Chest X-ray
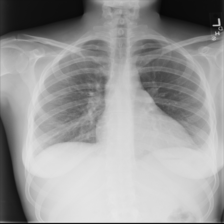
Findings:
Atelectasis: negative
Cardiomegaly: negative
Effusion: negative
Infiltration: negative
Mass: negative
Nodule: negative
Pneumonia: negative
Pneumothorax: negative
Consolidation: negative
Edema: negative
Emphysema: negative
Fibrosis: negative
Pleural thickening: negative
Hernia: negative